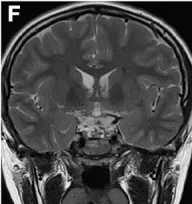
Brain magnetic resonance imaging (MRI) and computed tomography (CT) image after patient admission. No obvious hydrocephalus (January 16, 2020).
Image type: radiology (mri)